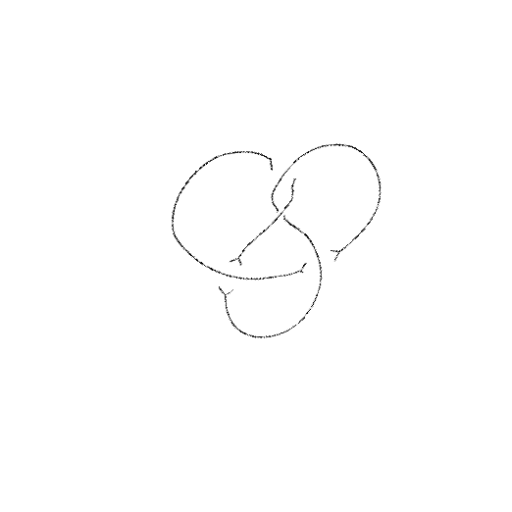
Crossing number: 4